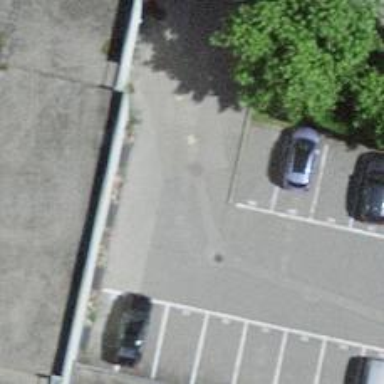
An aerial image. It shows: Road serving as parking aisle.